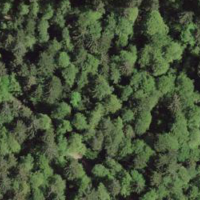
EUNIS habitat code: 44
Species observed at this site:
Oxalis acetosella